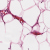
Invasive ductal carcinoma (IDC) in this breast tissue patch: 0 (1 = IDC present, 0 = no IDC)